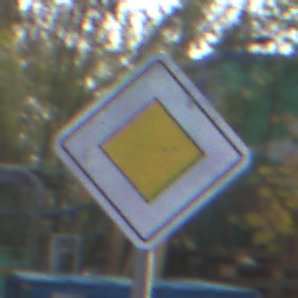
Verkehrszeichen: Vorfahrtsstrasse
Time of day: MorningAfternoon
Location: Outdoor (Urban)
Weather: PartlyCloudy
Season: NotSpecified
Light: Natural